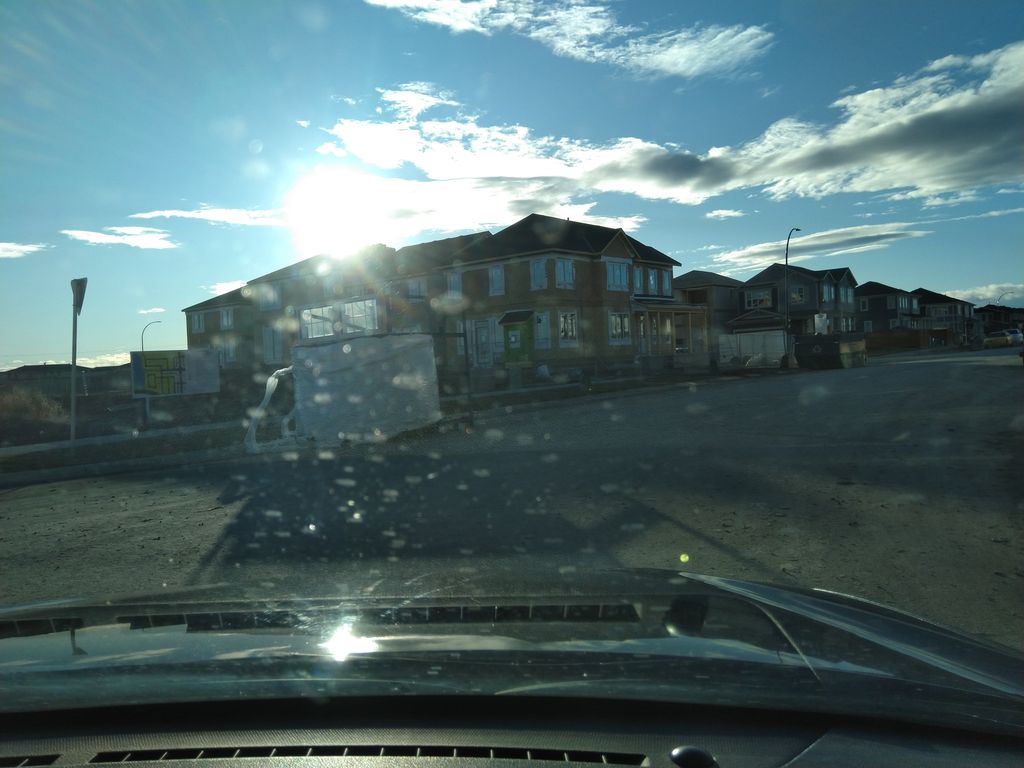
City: calgary